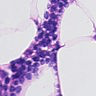
Metastatic tissue present: no